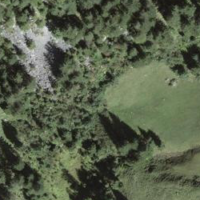
EUNIS habitat code: 23
Species observed at this site:
Leontopodium nivale